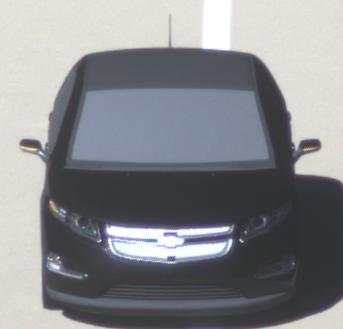
Make: Chevrolet
Model: Volt
Detailed model: Volt
Model produced from: 2011/11
Model produced until: 2014/08
Doors: 5
Color: black
Road condition: dry road
Daytime: midday
Contrast: high contrast